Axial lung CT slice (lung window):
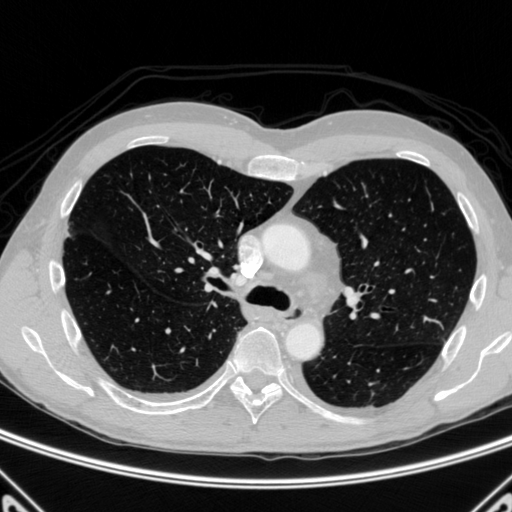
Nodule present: no